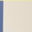
Piece: xx